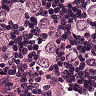
Metastatic tissue present: yes